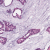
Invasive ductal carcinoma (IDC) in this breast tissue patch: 1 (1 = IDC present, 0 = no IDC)